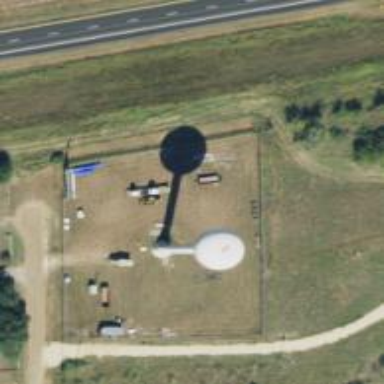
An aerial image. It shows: Water tower that is man-made.